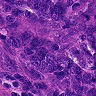
Metastatic tissue present: yes